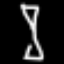
Label: hourglass